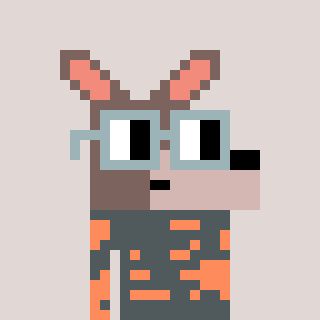
a pixel art character with square dark gray glasses, a kangaroo-shaped head and a peachy-colored body on a warm background